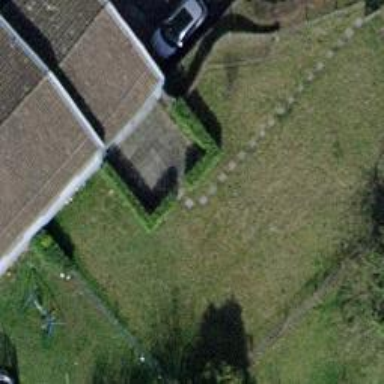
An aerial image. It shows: Garden surrounded by fence.